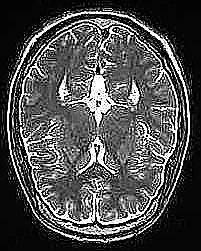
Label: notumor